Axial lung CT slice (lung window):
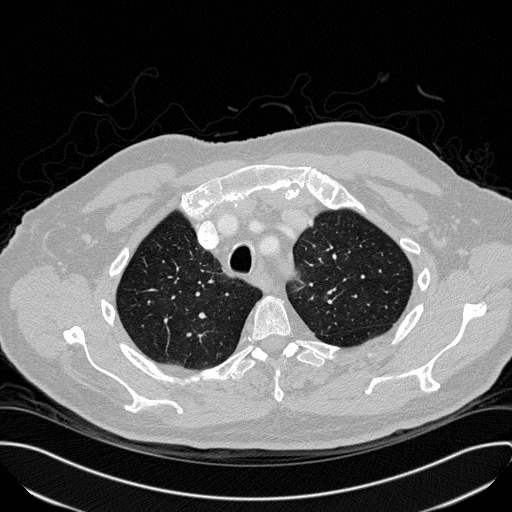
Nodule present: no